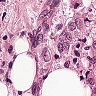
Metastatic tissue present: yes